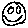
Label: smiley face